Field crop: maize
Growth stage: 2
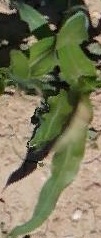
Species: maize